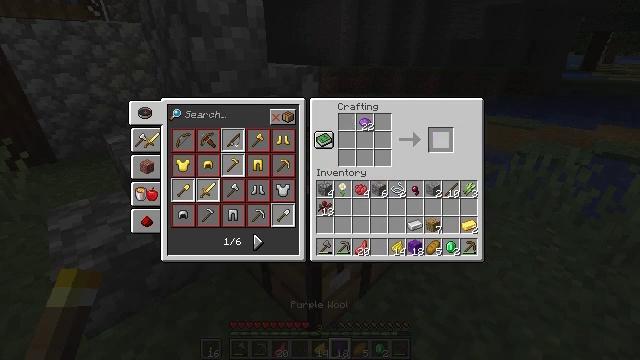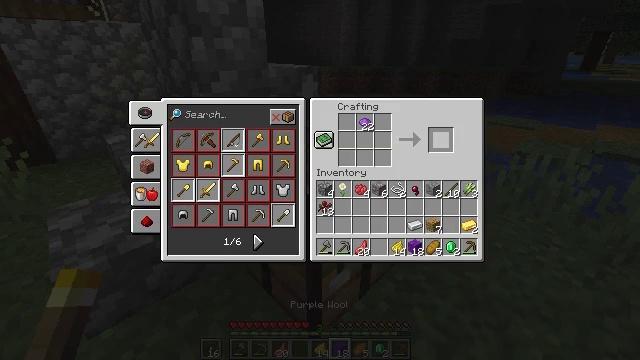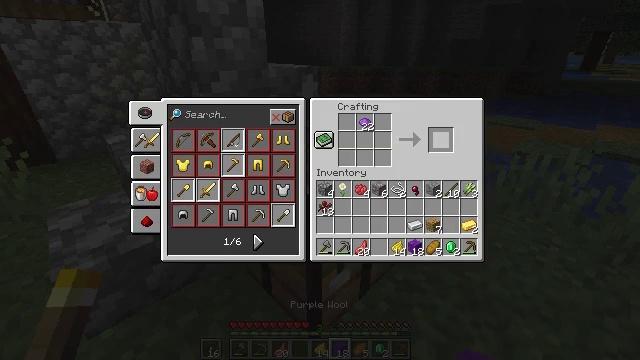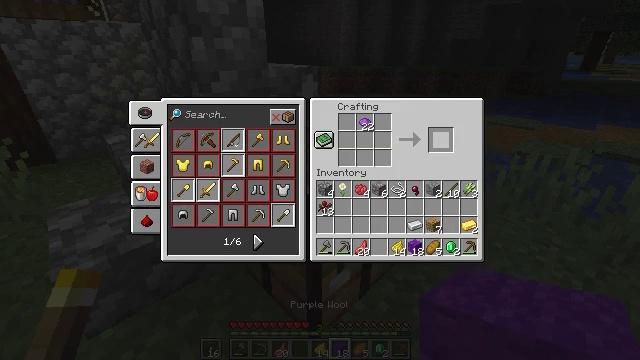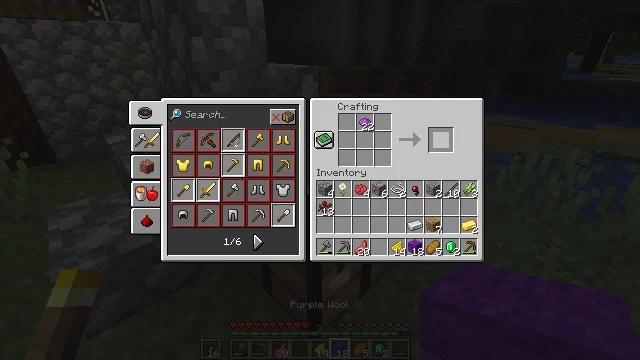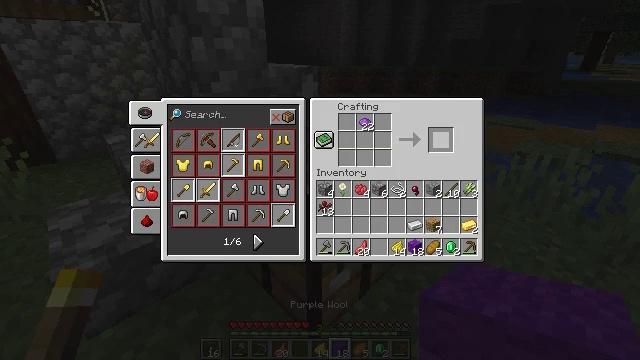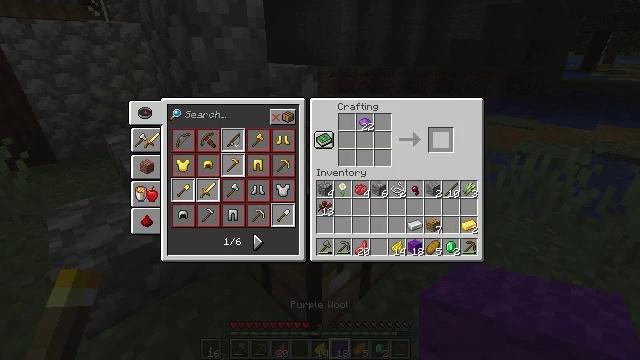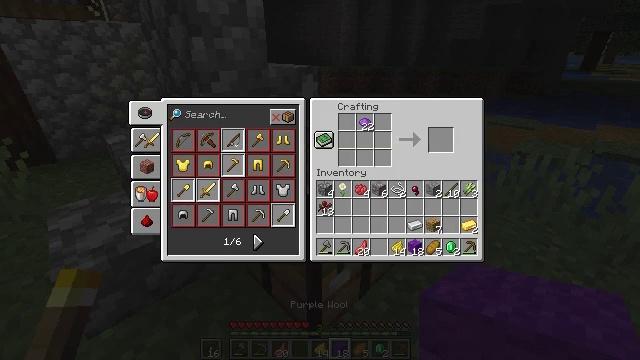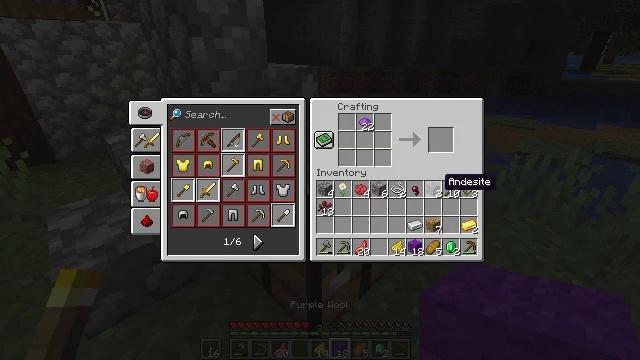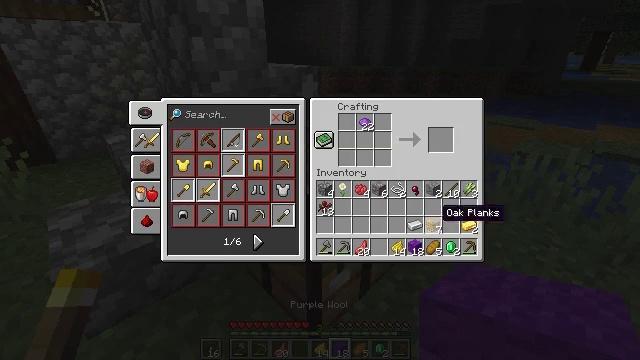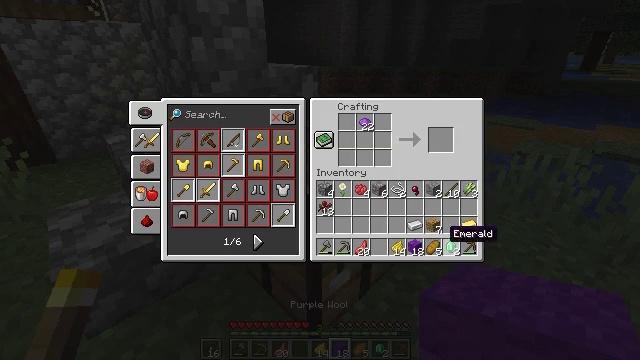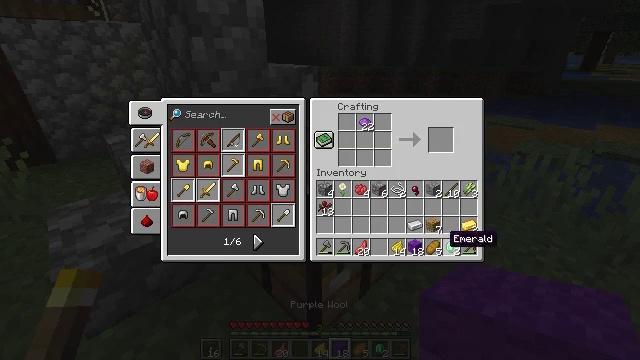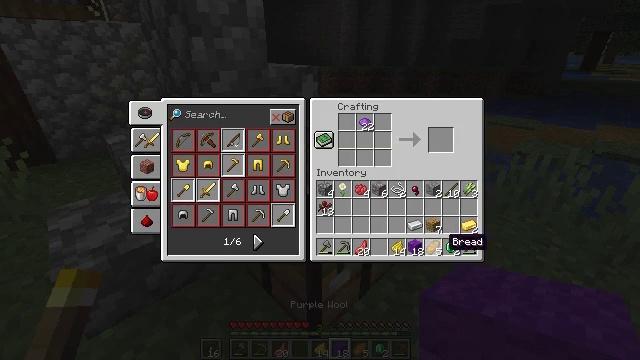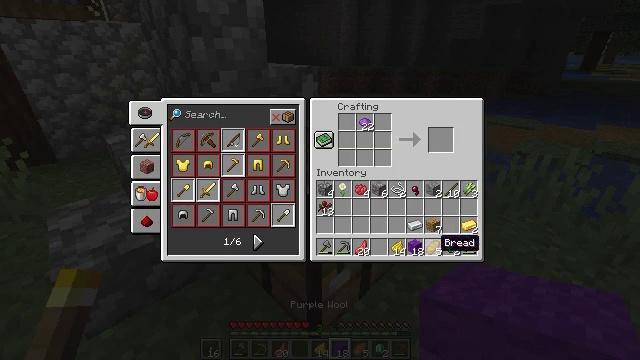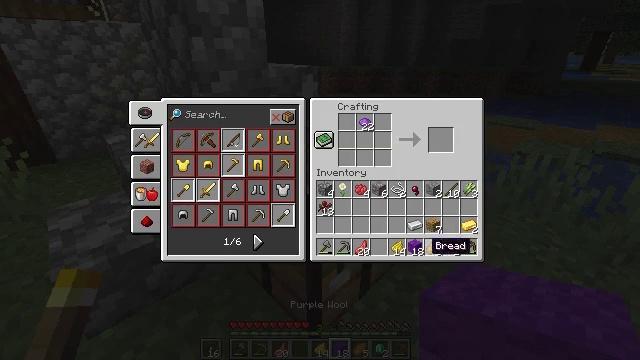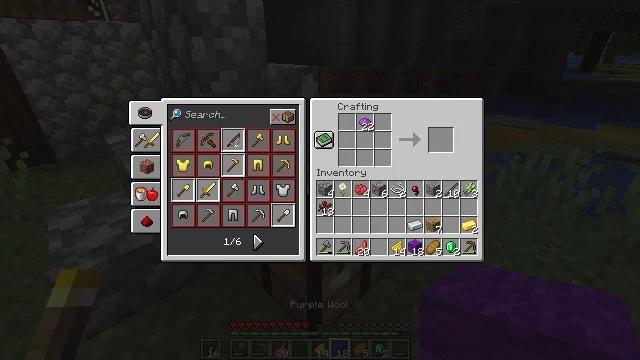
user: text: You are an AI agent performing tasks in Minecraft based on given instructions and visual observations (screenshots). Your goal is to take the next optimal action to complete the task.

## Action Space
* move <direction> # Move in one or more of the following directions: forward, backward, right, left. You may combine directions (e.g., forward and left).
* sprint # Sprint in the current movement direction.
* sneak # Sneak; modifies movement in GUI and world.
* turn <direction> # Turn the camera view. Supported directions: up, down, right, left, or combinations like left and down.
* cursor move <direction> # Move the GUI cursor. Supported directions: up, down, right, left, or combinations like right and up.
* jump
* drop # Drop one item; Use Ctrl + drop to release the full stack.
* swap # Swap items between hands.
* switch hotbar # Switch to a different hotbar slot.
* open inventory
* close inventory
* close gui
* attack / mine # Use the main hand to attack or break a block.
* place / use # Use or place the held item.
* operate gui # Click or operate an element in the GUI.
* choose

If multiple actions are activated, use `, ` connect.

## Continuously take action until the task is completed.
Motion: motion action
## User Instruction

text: Use purple dye and a banner to craft a purple banner.
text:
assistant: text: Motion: sneak, open gui
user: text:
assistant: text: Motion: sneak
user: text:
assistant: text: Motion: sneak
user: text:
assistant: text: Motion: sneak
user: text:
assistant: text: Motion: sneak
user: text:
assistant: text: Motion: sneak
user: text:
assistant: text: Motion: sneak, cursor move down
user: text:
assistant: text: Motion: sneak, cursor move down
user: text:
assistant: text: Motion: cursor move down
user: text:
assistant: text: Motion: cursor move right and down
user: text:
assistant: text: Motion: no_op
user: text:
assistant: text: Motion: no_op
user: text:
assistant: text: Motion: cursor move left
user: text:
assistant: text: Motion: cursor move left
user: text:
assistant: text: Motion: cursor move left
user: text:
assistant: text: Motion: no_op
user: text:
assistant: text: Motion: no_op
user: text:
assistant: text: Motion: no_op
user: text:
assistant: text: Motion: no_op
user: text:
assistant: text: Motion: no_op
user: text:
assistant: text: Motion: no_op
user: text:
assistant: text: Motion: no_op
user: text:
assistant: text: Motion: no_op
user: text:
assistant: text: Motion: no_op
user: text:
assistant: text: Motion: close gui
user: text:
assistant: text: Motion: no_op
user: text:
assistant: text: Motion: turn left
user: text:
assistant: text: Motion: no_op
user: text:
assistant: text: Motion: no_op
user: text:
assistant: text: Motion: no_op